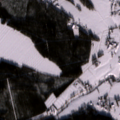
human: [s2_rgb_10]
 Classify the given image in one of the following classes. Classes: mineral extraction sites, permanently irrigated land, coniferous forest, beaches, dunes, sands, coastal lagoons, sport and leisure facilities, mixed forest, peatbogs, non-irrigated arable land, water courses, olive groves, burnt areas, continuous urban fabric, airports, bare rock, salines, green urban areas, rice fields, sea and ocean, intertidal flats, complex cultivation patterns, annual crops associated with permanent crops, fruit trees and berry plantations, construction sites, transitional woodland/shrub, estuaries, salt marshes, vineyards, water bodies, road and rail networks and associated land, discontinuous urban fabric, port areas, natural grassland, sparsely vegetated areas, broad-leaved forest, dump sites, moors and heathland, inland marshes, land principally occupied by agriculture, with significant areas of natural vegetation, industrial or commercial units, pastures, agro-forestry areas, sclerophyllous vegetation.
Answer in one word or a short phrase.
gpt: non-irrigated arable land, land principally occupied by agriculture, with significant areas of natural vegetation, coniferous forest, mixed forest